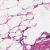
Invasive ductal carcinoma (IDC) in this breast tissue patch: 0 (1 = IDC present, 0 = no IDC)